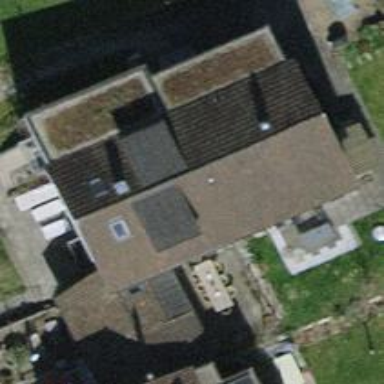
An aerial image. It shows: Building with tile roof.